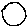
Label: circle